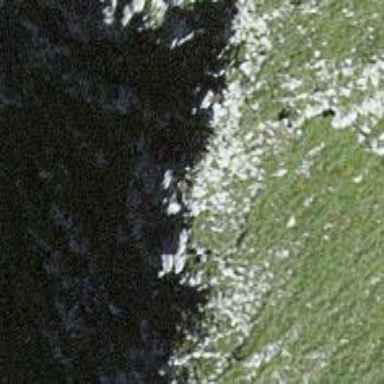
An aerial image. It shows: Rocky path.